Question: Say I have the following design to slice:

How I can slice it by NOT using absolute placement of divs and by not using table layouts (if they can be called layouts at all :))?
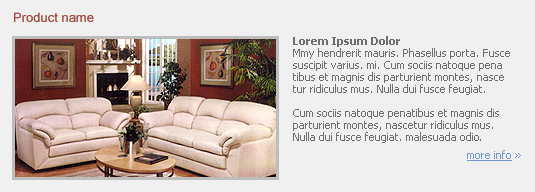
Answer: I think it would be something like this jsFiddle:
<URL>
'''
<html>
<body>
<div class="mainbody">
<h1>Some title</h1>
<img src="http://i.stack.imgur.com/u8Wbq.png" class="leftimage"/>
<p>
Putting a lot of text here.
Putting a lot of text here.
Putting a lot of text here.
Putting a lot of text here.Putting a lot of text here.
Putting a lot of text here.
Putting a lot of text here.
Putting a lot of text here.
Putting a lot of text here.
</p>
</div>
</body>
</html>
'''
And for the css.
'''
.mainbody
{
background-color:gray;
width:800px;
height:300px;
}
.leftimage
{
margin:10px;
float:left;
}
'''
This gives me the following image: